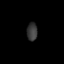
Tissue: lung
Cell type: Epithelial cells
Senescence score: 0.1995
Nuclear area (px): 186
Mean DAPI intensity: 55.72